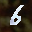
Label: 6